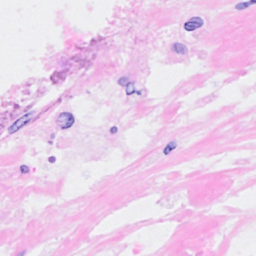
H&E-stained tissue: Breast